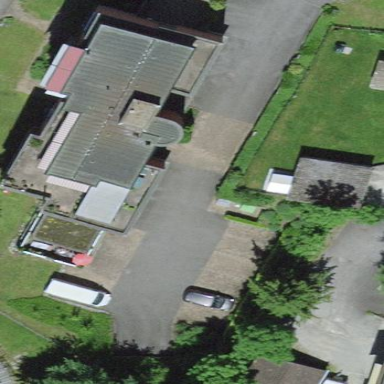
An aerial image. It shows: School building.